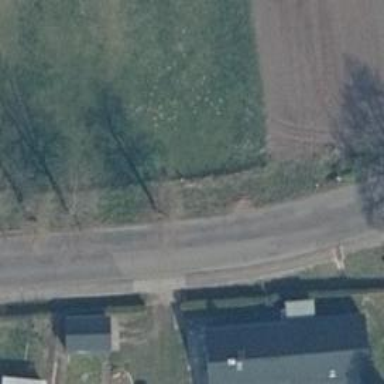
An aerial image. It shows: Secondary road with asphalt surface.